Interaction volume radius: 5 \u00c5
Interaction volume height: 25 \u00c5
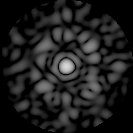
Disorder parameter: 0.6936